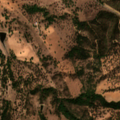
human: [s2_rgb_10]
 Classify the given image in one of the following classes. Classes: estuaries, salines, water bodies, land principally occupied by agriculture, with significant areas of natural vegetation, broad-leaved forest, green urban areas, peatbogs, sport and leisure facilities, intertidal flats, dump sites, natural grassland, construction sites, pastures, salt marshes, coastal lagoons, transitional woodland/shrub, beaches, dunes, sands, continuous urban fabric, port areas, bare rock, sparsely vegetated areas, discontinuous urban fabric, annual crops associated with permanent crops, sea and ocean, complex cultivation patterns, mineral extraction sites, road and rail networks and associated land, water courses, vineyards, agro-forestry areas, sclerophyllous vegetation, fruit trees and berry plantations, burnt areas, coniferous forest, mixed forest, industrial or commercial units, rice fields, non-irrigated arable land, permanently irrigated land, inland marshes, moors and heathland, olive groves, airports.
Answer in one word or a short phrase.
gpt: non-irrigated arable land, pastures, agro-forestry areas, mixed forest, transitional woodland/shrub